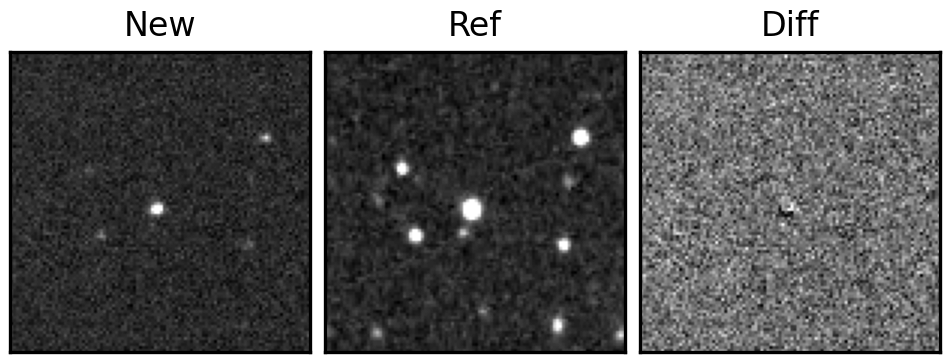
Label: bogus